Question: I am working with Scrapy framework to scrap out data from website, but getting the following error in command prompt:
> ImportError: cannot import name '_win32stdio'
Traceback is attached as a screenshot.
Kindly revert if require directory structure of my program's directory.

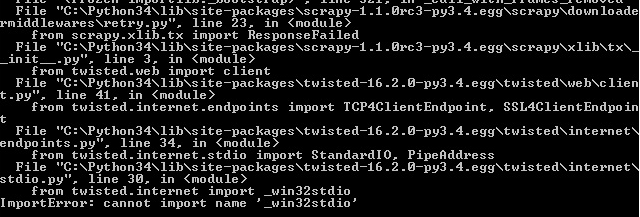
Answer: Scrapy can work with Python 3 on windows if you make some minor adjustments:
1. Copy the _win32stdio and _pollingfile to the appropriate directory under site-packages. Namely, twisted-dir\internet. Download these from https://github.com/twisted/twisted/tree/trunk/twisted/internet
2. pip install pypiwin32
Granted, this is based on my personal experience. Because the repository will certainly change in the future, readers should beware the age of this answer.
Update: the 'twisted-win' package is no longer required because the appropriate files are now included in the 'twisted' package.